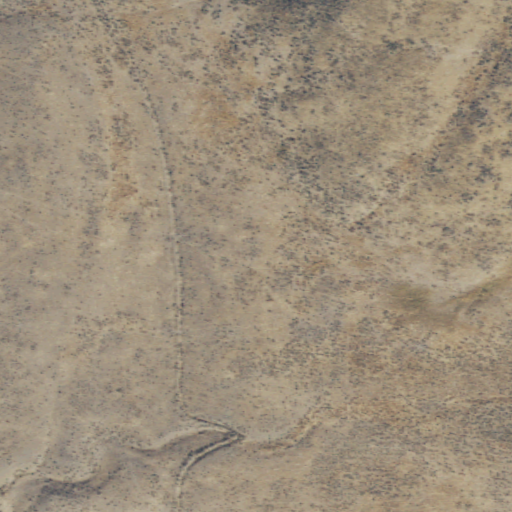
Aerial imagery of mountain in Washington named Cayuse Mountain containing shrub and grassland